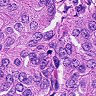
Metastatic tissue present: yes